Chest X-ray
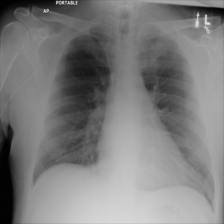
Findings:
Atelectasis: negative
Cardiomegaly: negative
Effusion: negative
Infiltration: negative
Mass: negative
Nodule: negative
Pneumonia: negative
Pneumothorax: negative
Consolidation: negative
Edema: negative
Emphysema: negative
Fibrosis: negative
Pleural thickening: negative
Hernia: negative